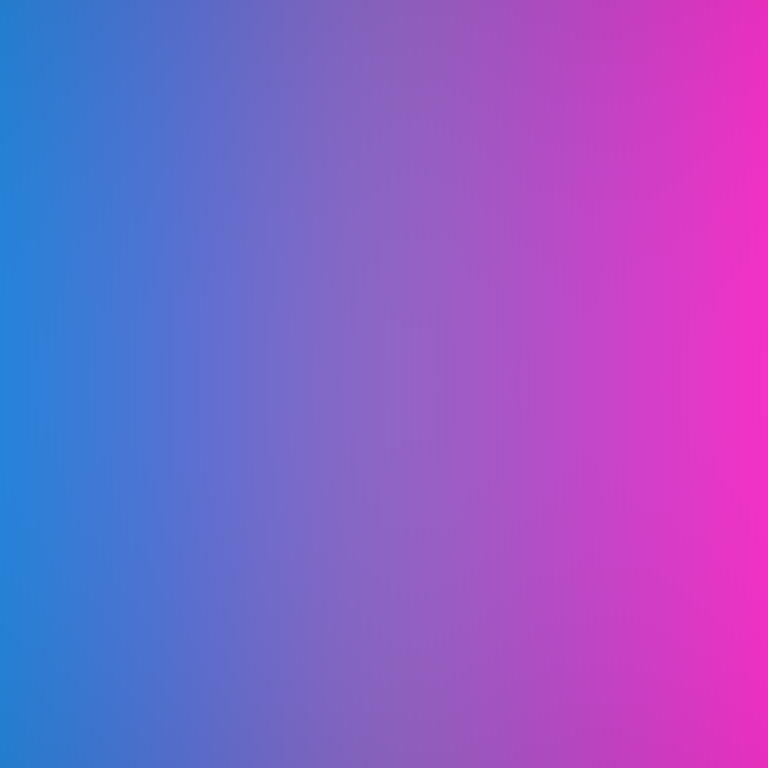
Abstract light effect, smooth gradient from cool blue to vibrant pink, dreamy atmosphere, soft blend, no room, no furniture, no objects.